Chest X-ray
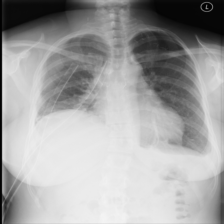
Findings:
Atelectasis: negative
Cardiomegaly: positive
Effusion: positive
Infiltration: positive
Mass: negative
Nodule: negative
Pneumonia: negative
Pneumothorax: positive
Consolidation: negative
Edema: negative
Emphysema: positive
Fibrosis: negative
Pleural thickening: negative
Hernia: negative